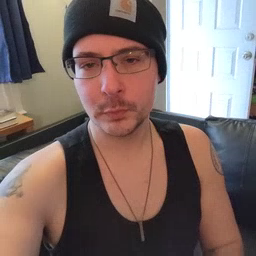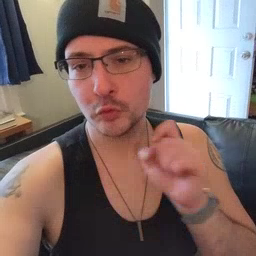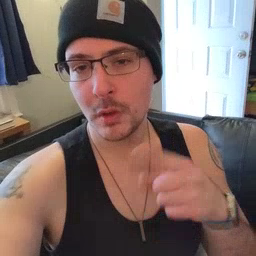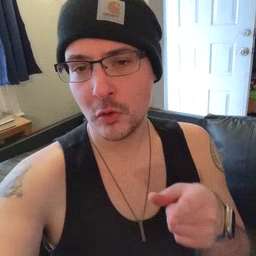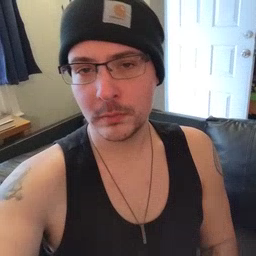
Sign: dryer